Question: in my app and I'm using UiImagePicker also implemented UiNavigationControllerDelegate for some customizations as the delete key and the back button.
When the user browses the images from its library and chooses one, if you AllowEditing is enabled, the image picker shows a screen for cropping the photo ..
At the bottom of this view seems to be a TabBar controller with two buttons:
Choose Cancel and
I wanted to know if anyone knows how to change the text of these buttons ...
Can you help?

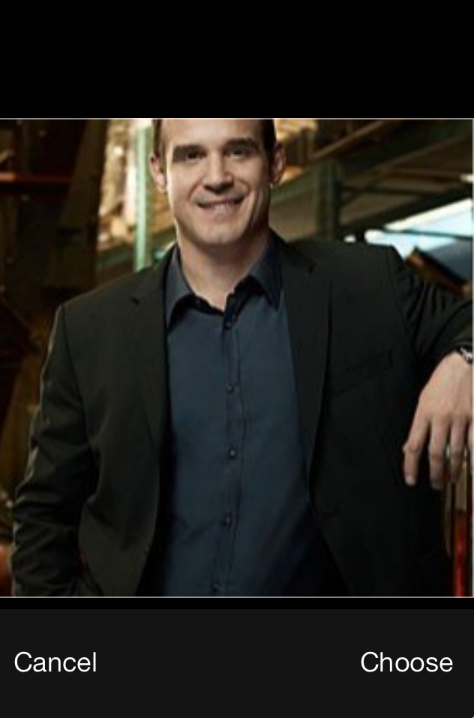
Answer: There is no supported API that gives you the ability to customize those buttons.
Perhaps the best solution is to find a custom replacement for 'UIImagePickerController'. There may be one on github or Google code.